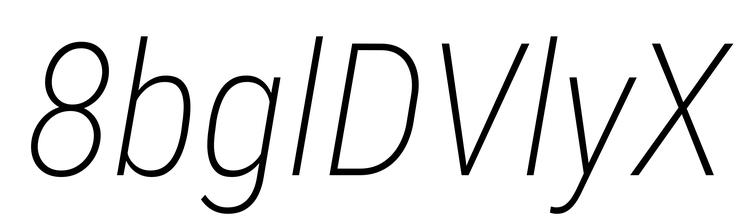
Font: Roboto-Italic_Condensed_ExtraLight_Italic